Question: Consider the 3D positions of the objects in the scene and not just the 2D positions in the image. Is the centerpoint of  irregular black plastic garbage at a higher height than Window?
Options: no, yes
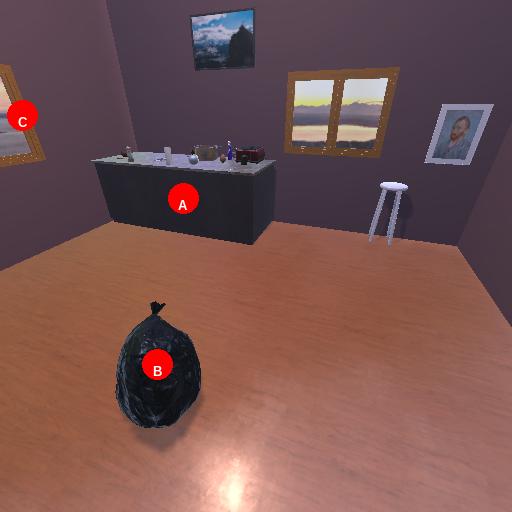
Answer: no